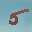
Label: 5